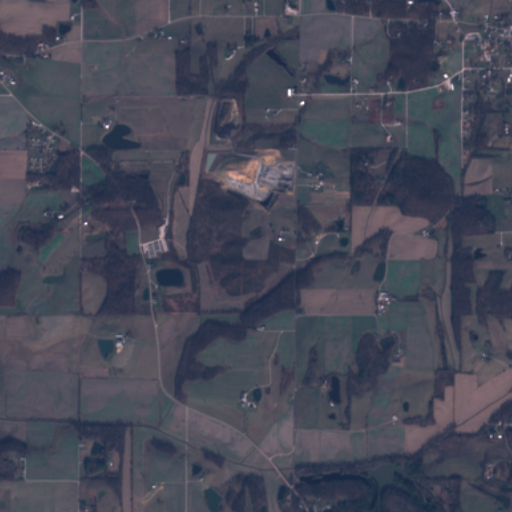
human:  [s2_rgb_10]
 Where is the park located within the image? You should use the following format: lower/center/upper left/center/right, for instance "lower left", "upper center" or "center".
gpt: The park is located in the upper right of the image.
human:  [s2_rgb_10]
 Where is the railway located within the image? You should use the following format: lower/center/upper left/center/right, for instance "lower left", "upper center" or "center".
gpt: The railway is located in the left of the image.
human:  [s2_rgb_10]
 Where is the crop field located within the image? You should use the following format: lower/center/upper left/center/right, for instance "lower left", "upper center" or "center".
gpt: There is no crop field in the image.